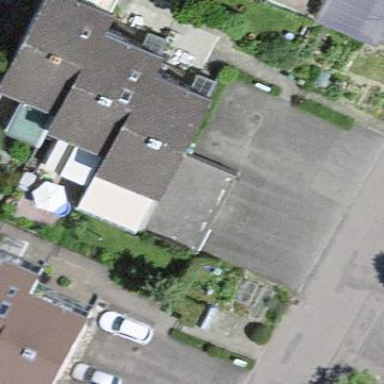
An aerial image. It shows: Group of garages.